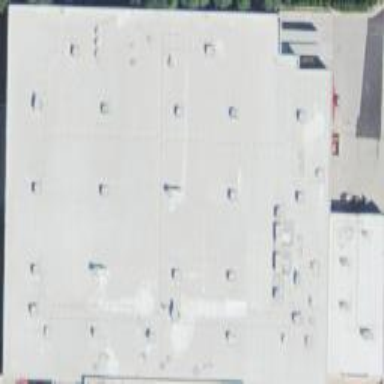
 retail is the primary use of this building."